Field crop: maize
Growth stage: 1
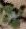
Species: chenopodium